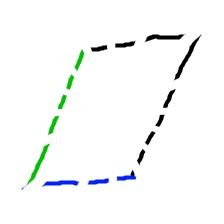
Shape: parallelogram